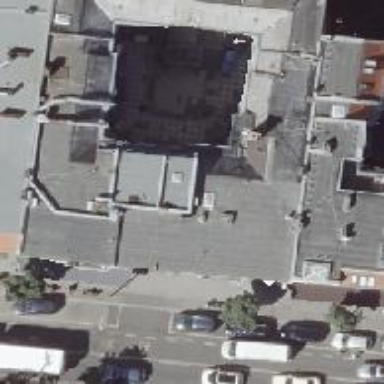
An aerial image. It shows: Cinema.